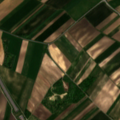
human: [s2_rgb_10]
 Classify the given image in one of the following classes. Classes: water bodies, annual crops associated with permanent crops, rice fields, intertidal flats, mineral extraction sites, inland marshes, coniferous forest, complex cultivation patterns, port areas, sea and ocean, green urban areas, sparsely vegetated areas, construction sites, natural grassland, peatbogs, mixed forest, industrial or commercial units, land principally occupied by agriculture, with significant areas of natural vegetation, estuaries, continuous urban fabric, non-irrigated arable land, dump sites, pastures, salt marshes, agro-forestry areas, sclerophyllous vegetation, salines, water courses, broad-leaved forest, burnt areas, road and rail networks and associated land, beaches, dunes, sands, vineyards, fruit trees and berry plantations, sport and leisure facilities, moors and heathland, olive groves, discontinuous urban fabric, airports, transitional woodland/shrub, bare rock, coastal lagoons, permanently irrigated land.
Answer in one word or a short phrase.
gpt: non-irrigated arable land